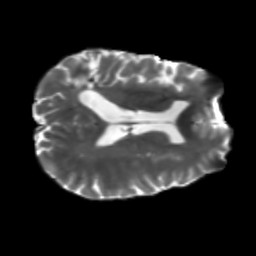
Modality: T2w
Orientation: axial
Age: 42
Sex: male
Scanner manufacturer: siemens
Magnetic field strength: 3 T
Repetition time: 5.47 s
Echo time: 0.0854 s